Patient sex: F
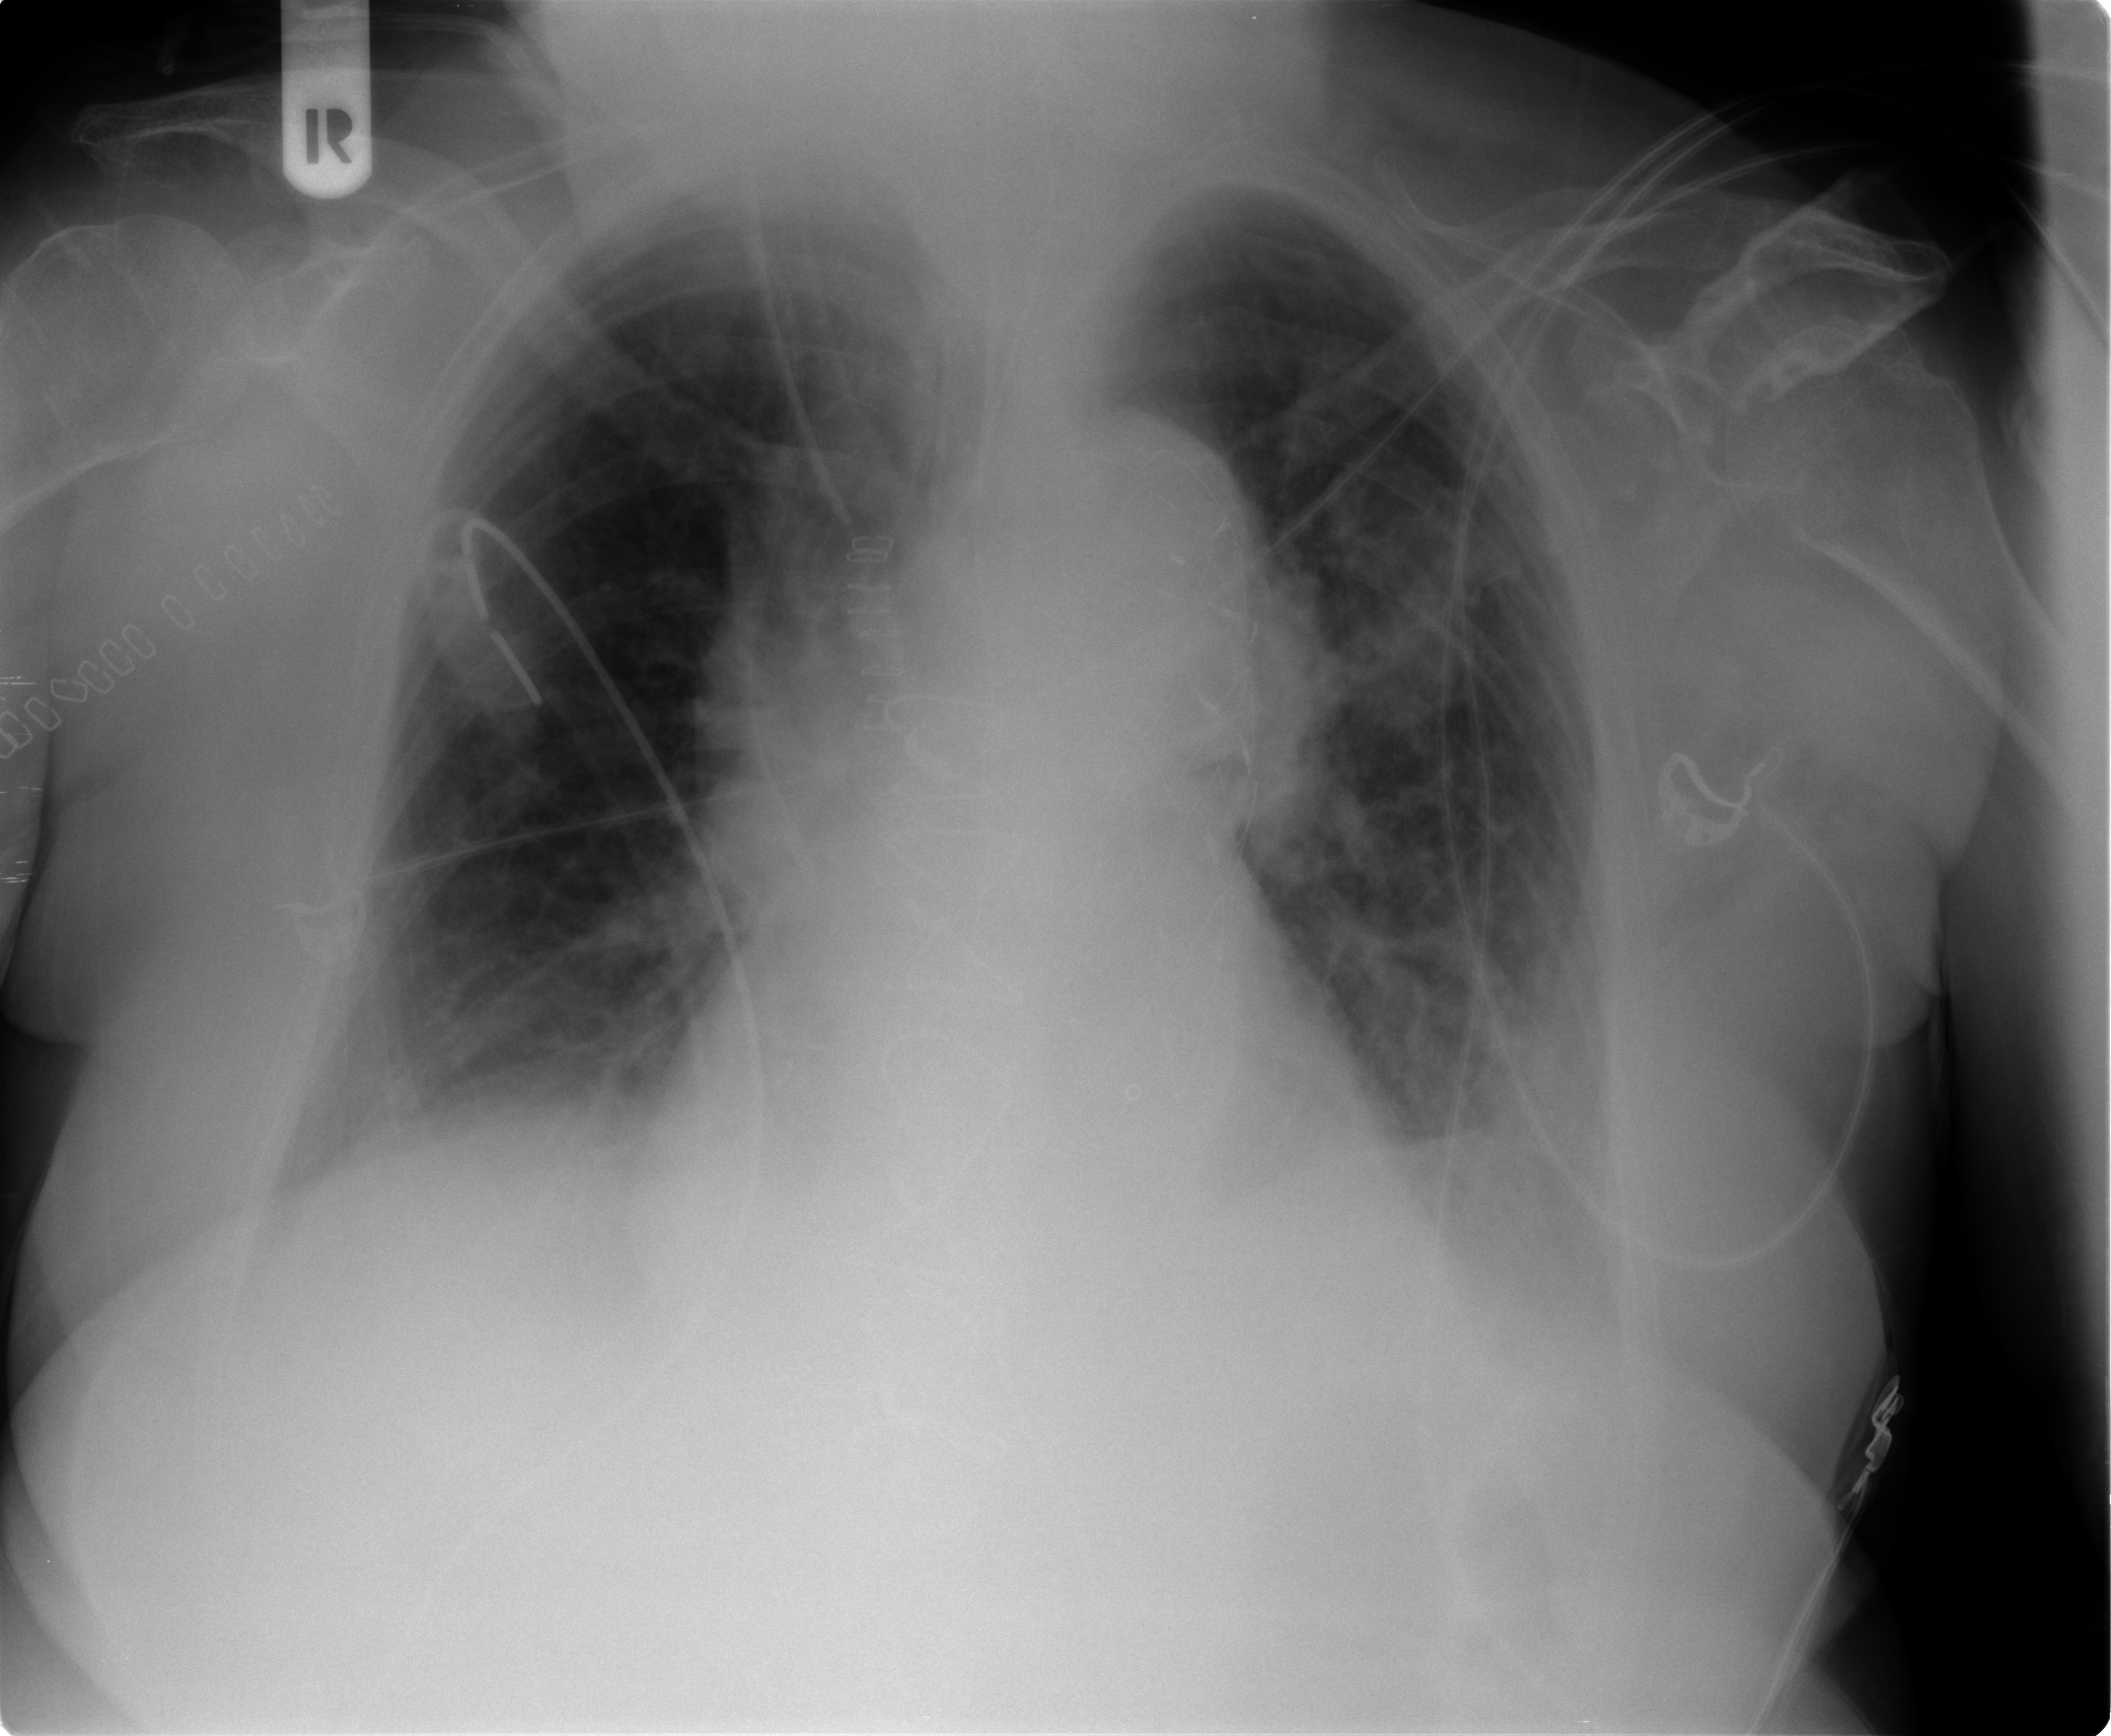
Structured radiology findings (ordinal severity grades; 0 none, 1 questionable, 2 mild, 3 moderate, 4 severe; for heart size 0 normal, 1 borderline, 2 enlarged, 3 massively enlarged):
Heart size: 1
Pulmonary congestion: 2
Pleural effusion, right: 0
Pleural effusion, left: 2
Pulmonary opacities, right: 0
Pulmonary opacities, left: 0
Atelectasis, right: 2
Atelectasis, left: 2